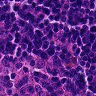
Metastatic tissue present: no